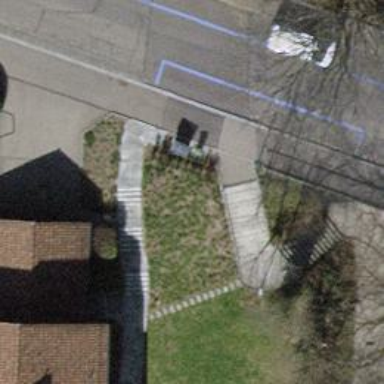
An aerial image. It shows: Stone steps along the road.